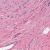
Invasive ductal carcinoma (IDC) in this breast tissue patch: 1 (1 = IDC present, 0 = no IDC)